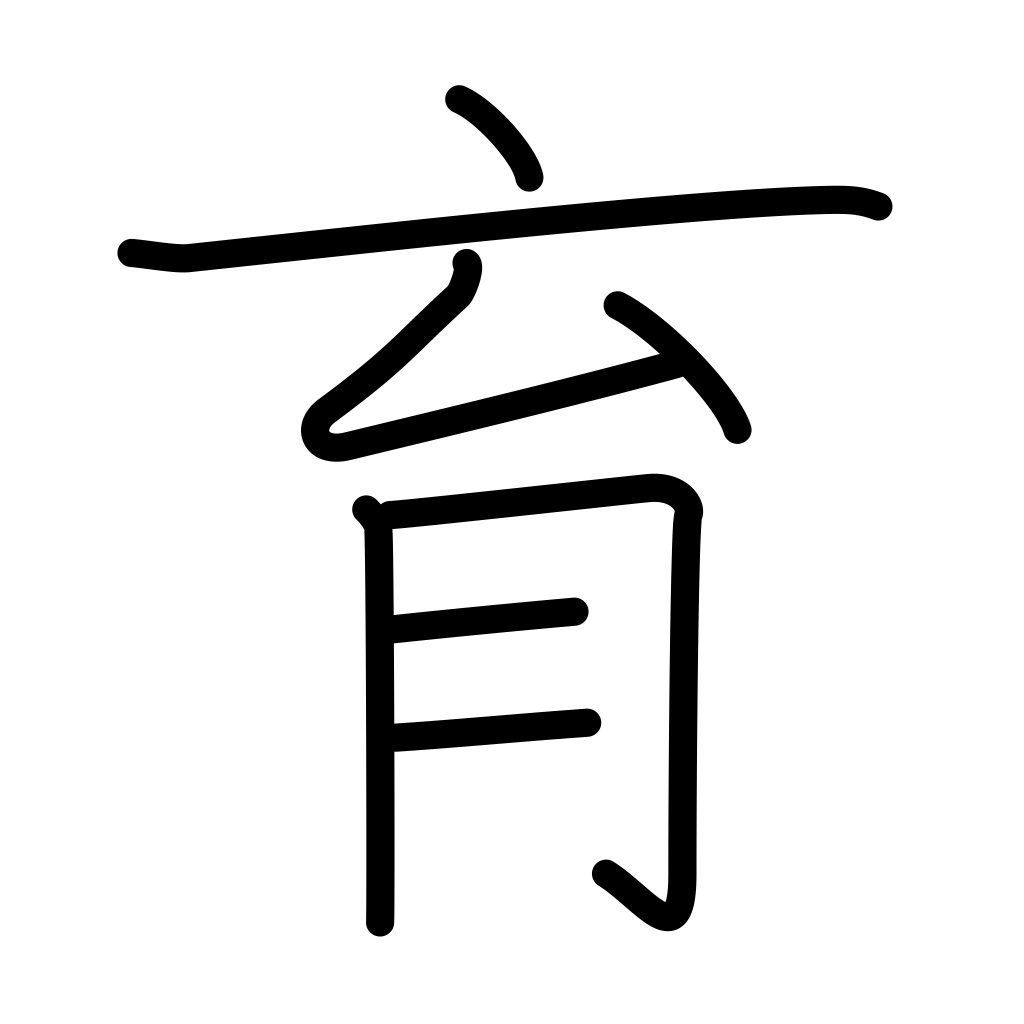
Meaning: bring up, grow up, raise, rear